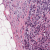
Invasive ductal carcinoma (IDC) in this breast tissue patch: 1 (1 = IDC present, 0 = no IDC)